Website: home-depot
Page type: review-order
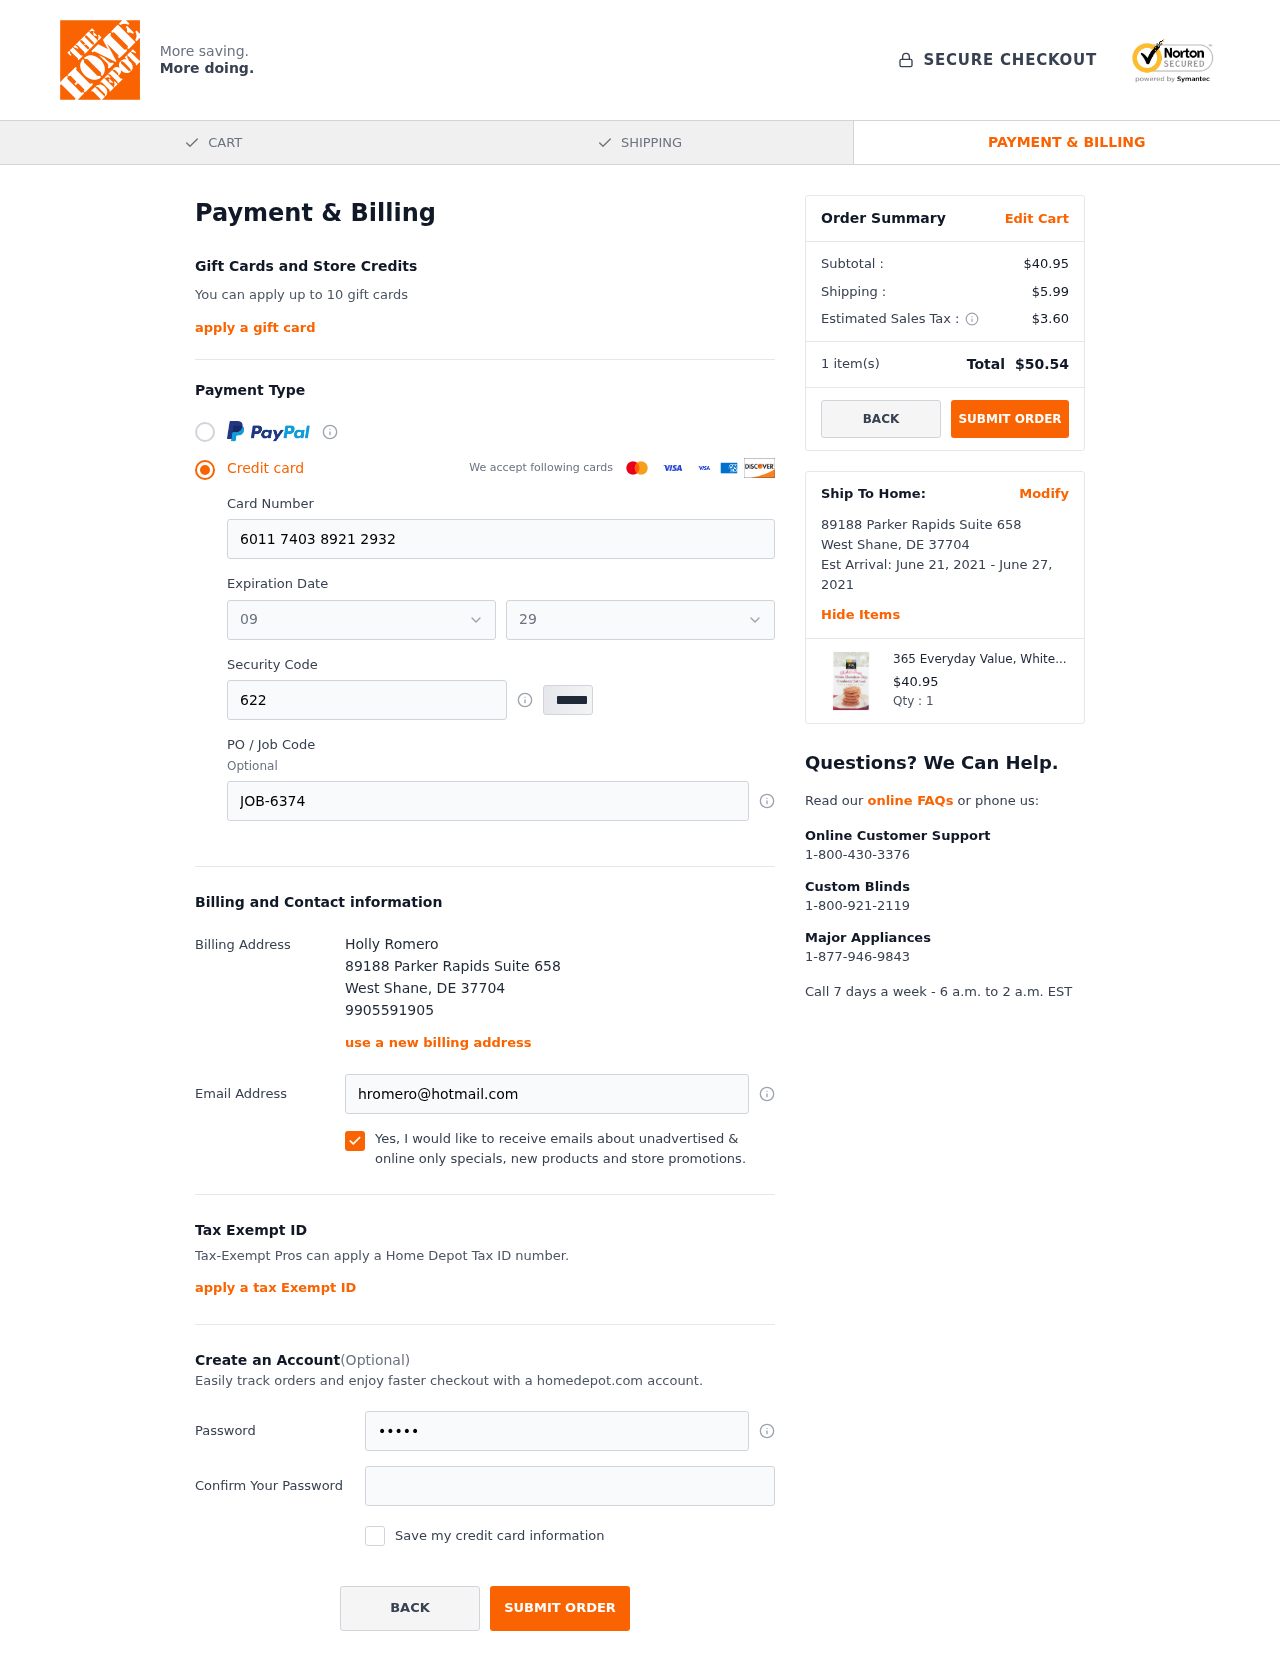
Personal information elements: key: PII_CARD_EXPIRY_MONTH
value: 09
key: PII_CARD_EXPIRY_YEAR
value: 29
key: PII_CITY
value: West Shane
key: PII_FULLNAME
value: Holly Romero
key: PII_PHONE
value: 9905591905
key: PII_POSTCODE
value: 37704
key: PII_STATE_ABBR
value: DE
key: PII_STREET
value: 89188 Parker Rapids Suite 658
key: PII_CARD_NUMBER
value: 6011 7403 8921 2932
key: PII_CARD_CVV
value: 622
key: PII_JOB_CODE
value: JOB-6374
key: PII_EMAIL
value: hromero@hotmail.com
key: PII_STREET2
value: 89188 Parker Rapids Suite 658
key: PII_POSTCODE2
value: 37704
Product elements: key: PRODUCT1_NAME
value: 365 Everyday Value, White Chocolate Chip Cranberry Oatmeal, Thin & Crispy Cookies, 7 oz
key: PRODUCT1_PRICE
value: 40.95
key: PRODUCT1_QUANTITY
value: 1
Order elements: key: ORDER_SUBTOTAL
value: $40.95
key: ORDER_SHIPPING_COST
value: $5.99
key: ORDER_TAX
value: $3.60
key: ORDER_NUM_ITEMS
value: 1
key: ORDER_TOTAL
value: $50.54
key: ORDER_SHIPPING_DATE
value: June 21, 2021
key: ORDER_DELIVERY_DATE
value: June 27, 2021